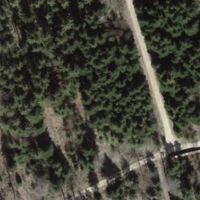
EUNIS habitat code: 44
Species observed at this site:
Angelica sylvestris
Silene dioica